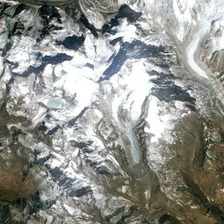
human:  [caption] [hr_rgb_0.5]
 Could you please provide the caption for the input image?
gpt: the green hills are next to each other in an unbroken line .

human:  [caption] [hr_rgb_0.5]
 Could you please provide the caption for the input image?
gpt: many long mountain roads are on the green hills .

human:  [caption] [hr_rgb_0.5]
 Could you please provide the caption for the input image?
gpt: some white snows cover a part of khaki irregular mountain .

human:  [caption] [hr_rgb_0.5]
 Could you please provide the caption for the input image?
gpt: some white snows cover a part of khaki irregular mountain .

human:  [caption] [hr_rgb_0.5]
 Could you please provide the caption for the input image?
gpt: the green hills are next to each other in an unbroken line .